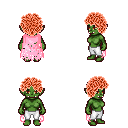
a pixel art fantasy rpg character, female body template, orc, green skin, pink tattered cape, white pants, red curly afro hairstyle, four views (front, back, left, right), 2x2 character sprite sheet, small pixel art, hard edges, no anti-aliasing